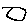
Label: moon